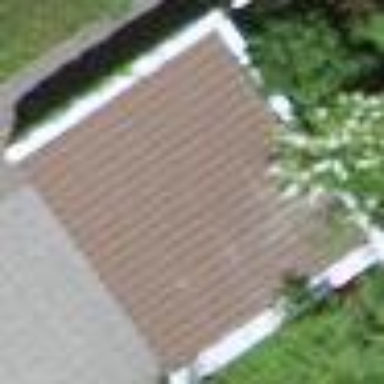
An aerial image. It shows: View of roof of building.